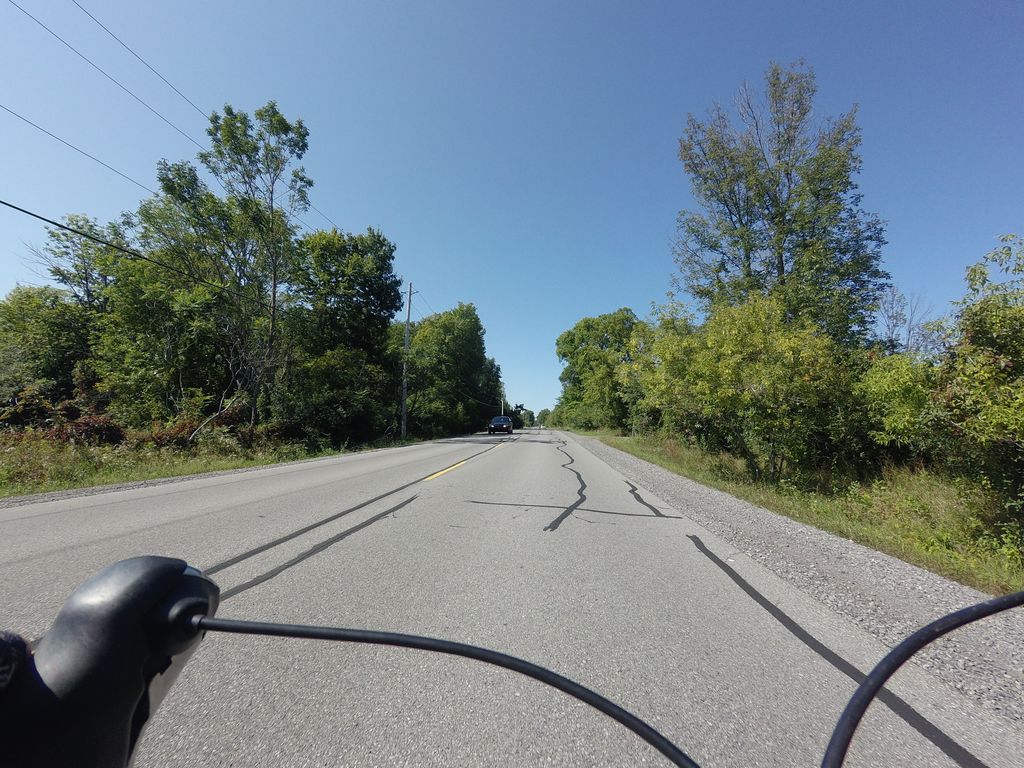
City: ottawa-gatineau